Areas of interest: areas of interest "Educational"
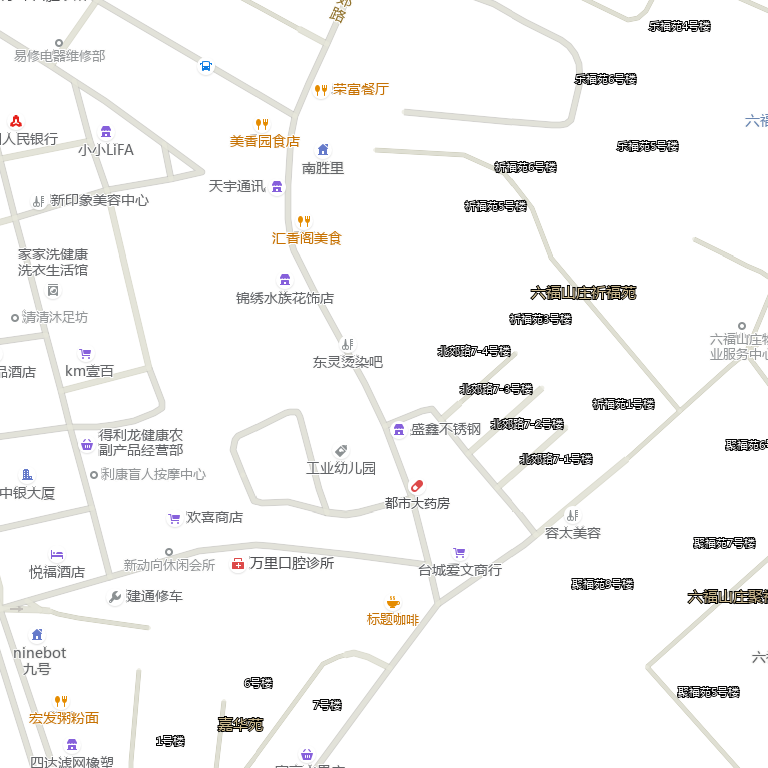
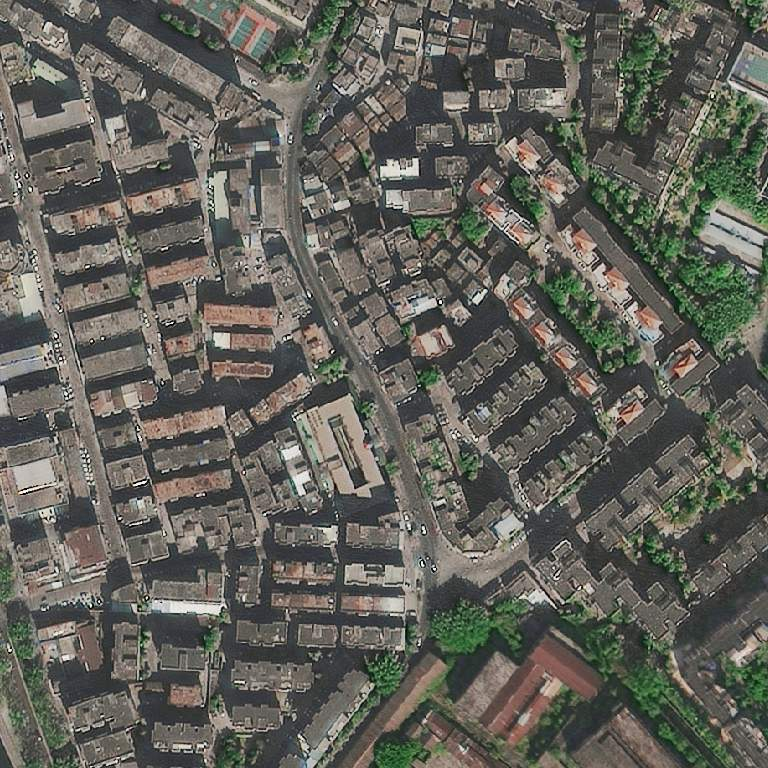